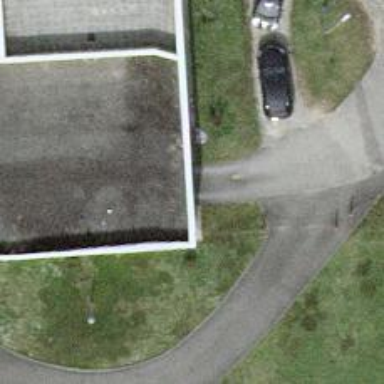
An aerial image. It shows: Entrance to parking area with garage boxes.